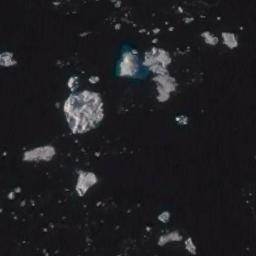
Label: sea_ice